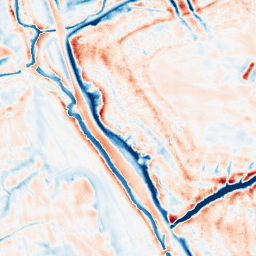
Category: edge_preserving
Decomposition family: bilateral
Decomposition parameters: d: 21
sigma_color: 100
sigma_space: 150
Upsampling method: sinc_blackman
Upsampling parameters: scale: 4
kernel_size: 16
Upsampling scale: 4